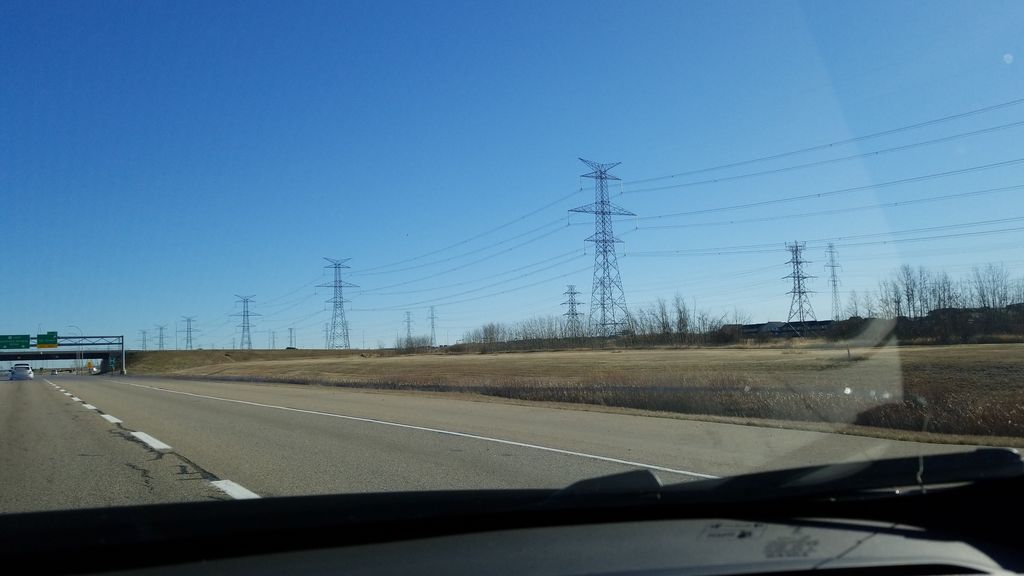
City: edmonton